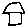
Label: house